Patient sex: M
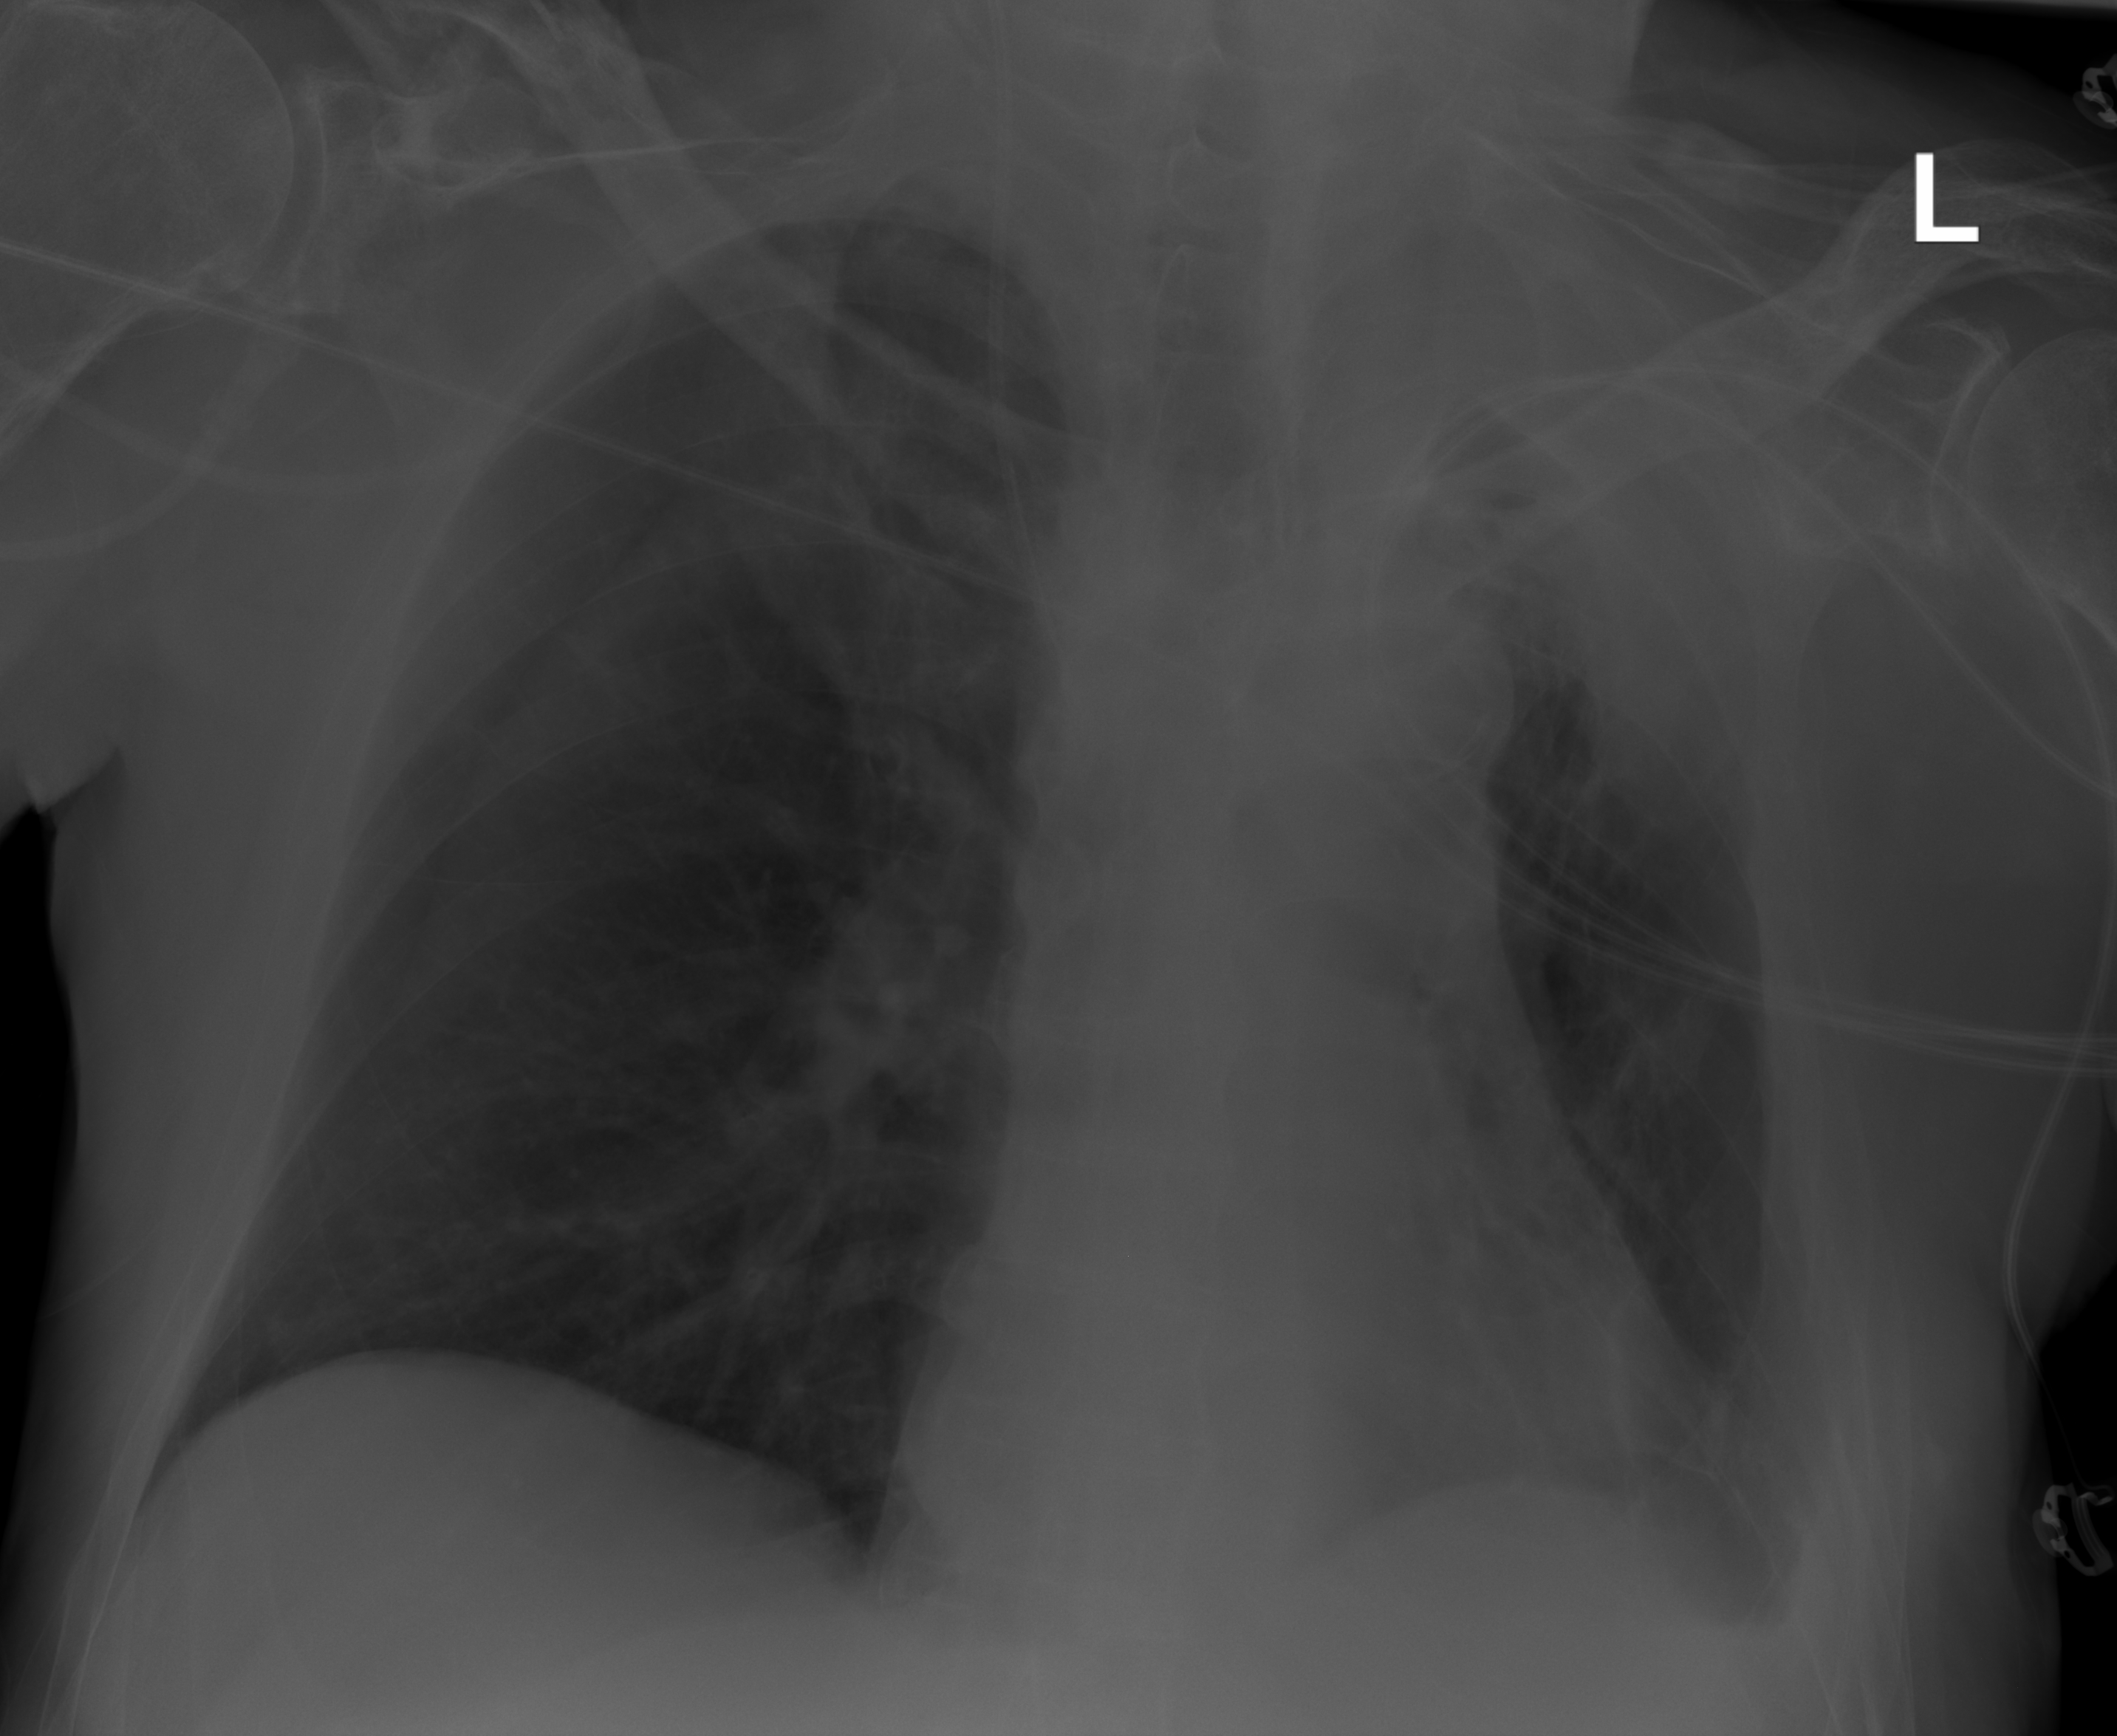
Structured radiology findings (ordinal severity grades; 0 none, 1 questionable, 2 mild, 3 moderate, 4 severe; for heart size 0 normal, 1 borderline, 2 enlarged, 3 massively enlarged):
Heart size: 0
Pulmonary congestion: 0
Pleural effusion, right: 0
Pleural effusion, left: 2
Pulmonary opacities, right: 0
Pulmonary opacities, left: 2
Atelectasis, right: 0
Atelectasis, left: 0